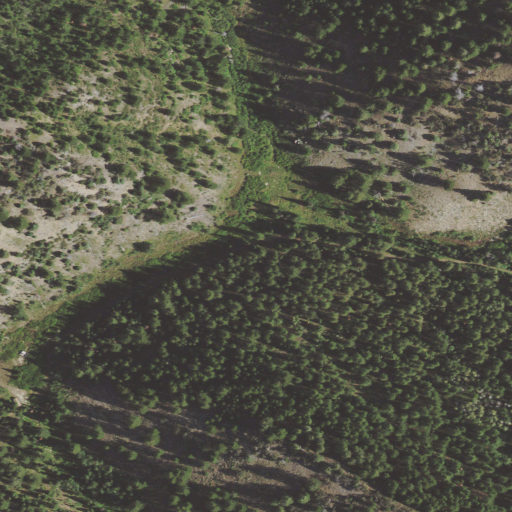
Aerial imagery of valley in Utah named Sawmill Canyon containing evergreen forest, deciduous forest, shrub, and open development